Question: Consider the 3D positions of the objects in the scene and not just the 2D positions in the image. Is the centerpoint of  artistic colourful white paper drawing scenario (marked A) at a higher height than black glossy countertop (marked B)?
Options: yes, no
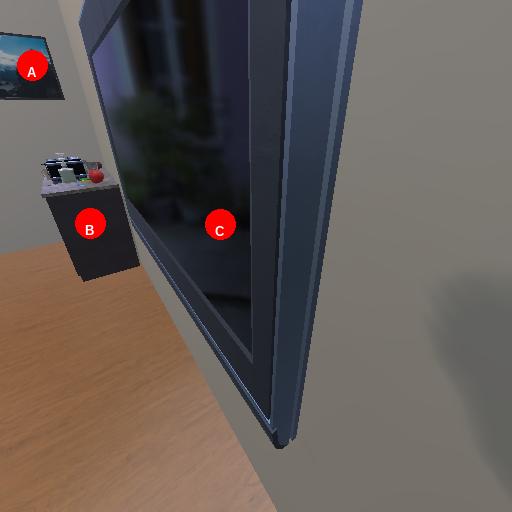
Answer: yes